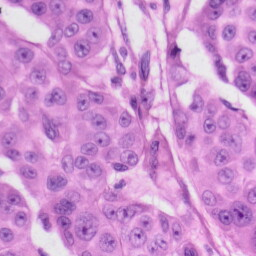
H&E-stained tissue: Skin